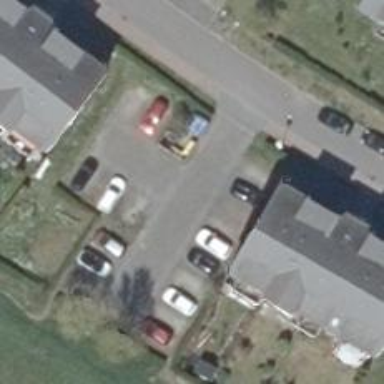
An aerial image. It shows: Road serving as parking aisle.